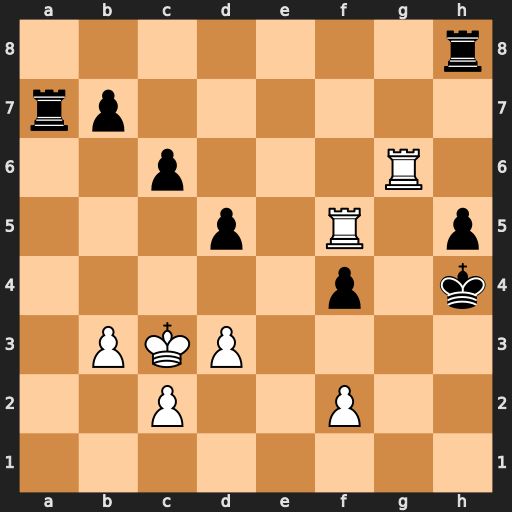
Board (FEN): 7r/rp6/2p3R1/3p1R1p/5p1k/1PKP4/2P2P2/8
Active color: w
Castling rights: -
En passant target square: -
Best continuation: Rxf4+ Kh3 Rg3+ Kh2 Rh4#